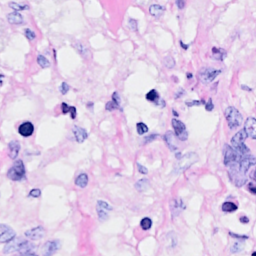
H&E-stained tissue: Breast